Field crop: maize
Growth stage: 2
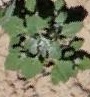
Species: chenopodium